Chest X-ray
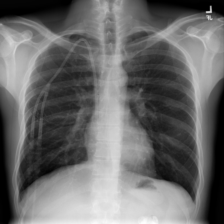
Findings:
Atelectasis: negative
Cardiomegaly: negative
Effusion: negative
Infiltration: negative
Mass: positive
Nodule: negative
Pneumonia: negative
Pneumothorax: negative
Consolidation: negative
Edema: negative
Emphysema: negative
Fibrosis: negative
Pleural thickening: negative
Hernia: negative